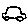
Label: car